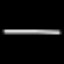
Label: line